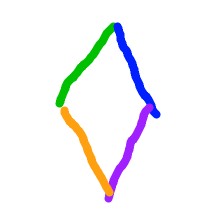
Shape: rhombus